Interaction volume radius: 5 \u00c5
Interaction volume height: 10 \u00c5
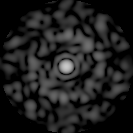
Disorder parameter: 0.8835